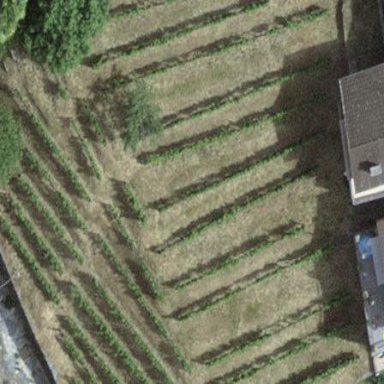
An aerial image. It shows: Beautiful vineyard in the countryside.